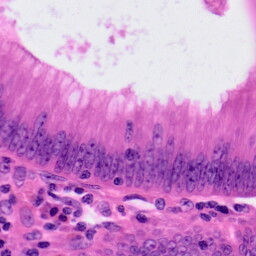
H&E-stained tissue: Colon